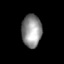
Tissue: skin
Cell type: Epithelial cells
Senescence score: 0.2607
Nuclear area (px): 638
Mean DAPI intensity: 143.619